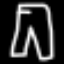
Label: pants